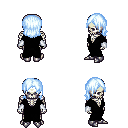
a pixel art fantasy rpg character, male body template, skeleton, black robe, metal pants, white cyan long bangs hairstyle, white cloth bracers, metal boots, four views (front, back, left, right), 2x2 character sprite sheet, small pixel art, hard edges, no anti-aliasing